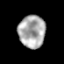
Tissue: prostate
Cell type: Fibroblasts
Senescence score: 0.7456
Nuclear area (px): 853
Mean DAPI intensity: 170.376